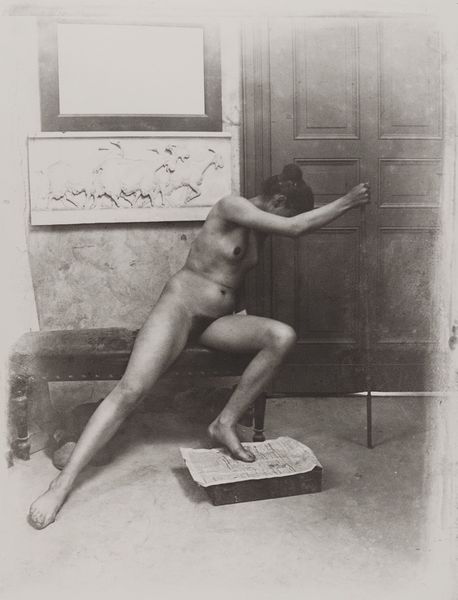
Titel: Aktstudie
Künstler: Heinrich Zille
Standort: Hamburg
Institution: Museum für Kunst und Gewerbe Hamburg
Schlagwörter: akt, frau, silber, gesten, portrait, figur, frauenakt, atelier, mimik, foto, fotografie, photographie, posen, photo, werkstatt, lichtbild, aktdarstellung, atelierfotografie, silbergelatine, studiofotografie, aktfotografie, weibliche, atelierphotographie, aktphotographie, brom, bildwerke, angewandte und bildende kunst, hessische systematik, porträt, silbergelatinepapier, bromsilbergelatinepapier, entwicklungspapier, gelatinepapier, schwarzweißpositivverfahren, silbersalzverfahren, schwarzweißfotografie, tür